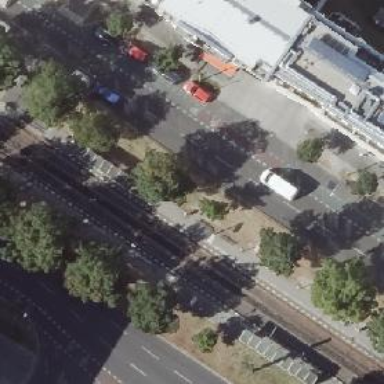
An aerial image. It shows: Platform for public transport with shelter. It is tram platform.